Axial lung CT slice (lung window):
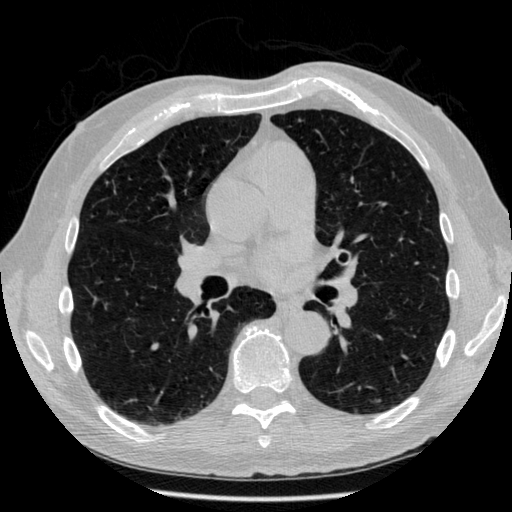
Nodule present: yes
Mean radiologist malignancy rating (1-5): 3